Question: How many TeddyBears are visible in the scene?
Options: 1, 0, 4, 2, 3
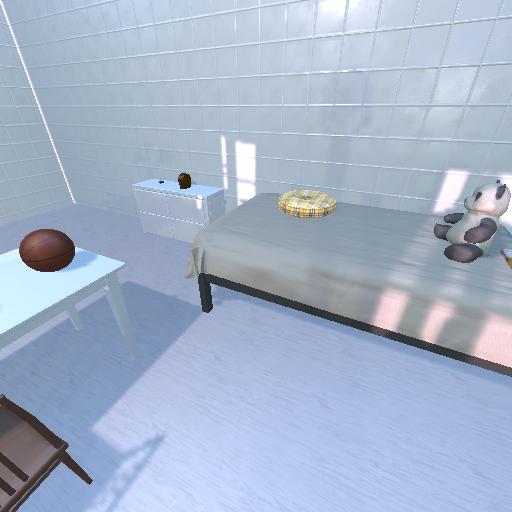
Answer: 1